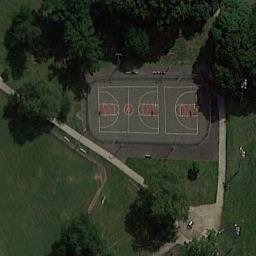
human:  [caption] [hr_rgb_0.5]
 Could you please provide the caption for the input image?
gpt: There is a basketball court in the middle of grass next to many trees .

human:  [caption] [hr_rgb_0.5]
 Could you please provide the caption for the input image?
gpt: There is a basketball court only half way .

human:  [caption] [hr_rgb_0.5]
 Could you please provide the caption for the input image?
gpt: The basketball court is on the huge lawn, With some trees nearby .

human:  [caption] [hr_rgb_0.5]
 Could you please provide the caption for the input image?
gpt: Two basketball courts surrounded by some trees .

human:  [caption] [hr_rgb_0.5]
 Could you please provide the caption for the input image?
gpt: Some trees are beside the basketball courts .